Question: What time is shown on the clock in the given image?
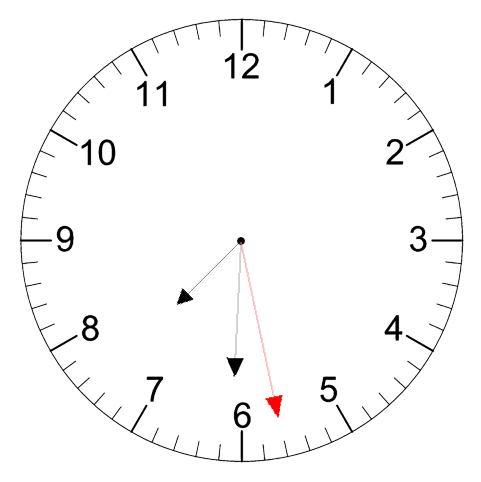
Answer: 07:30:28